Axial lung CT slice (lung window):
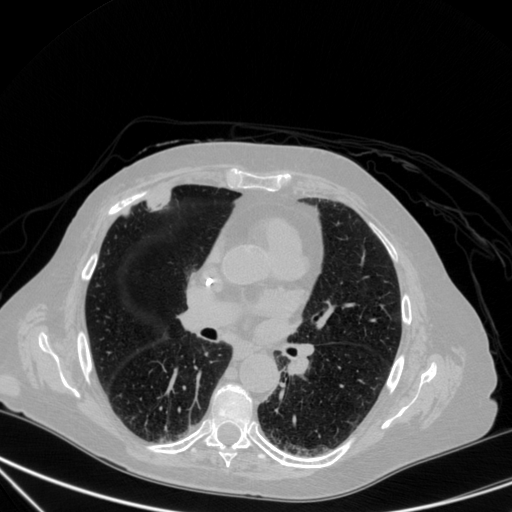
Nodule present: yes
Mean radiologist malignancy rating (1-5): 4